Question:
I want to take a Scroll View for this images. The layout should be able to scroll in vertical direction. I am taking Linear Layout inside Linear Layout but unable to achieve this. Can anyone please tell me how to tackle this problem.
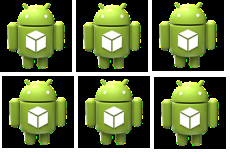
Answer: '''
<?xml version="1.0" encoding="utf-8"?>
<ScrollView xmlns:android="http://schemas.android.com/apk/res/android"
android:id="@+id/scrollView1"
android:layout_width="match_parent"
android:layout_height="match_parent"
android:layout_gravity="center"
>
<RelativeLayout
android:layout_width="318dp"
android:layout_height="495dp"
>
// Add Images here
</RelativeLayout>
</ScrollView>
'''
Instead use Relative Layout...